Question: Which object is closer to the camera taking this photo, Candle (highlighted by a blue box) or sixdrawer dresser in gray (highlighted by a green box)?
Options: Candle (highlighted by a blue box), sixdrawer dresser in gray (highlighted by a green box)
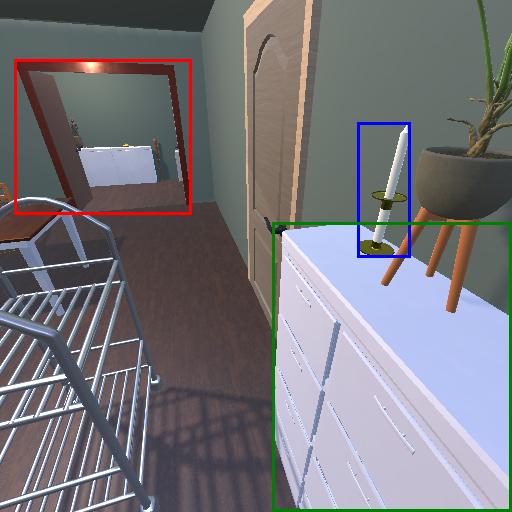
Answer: Candle (highlighted by a blue box)